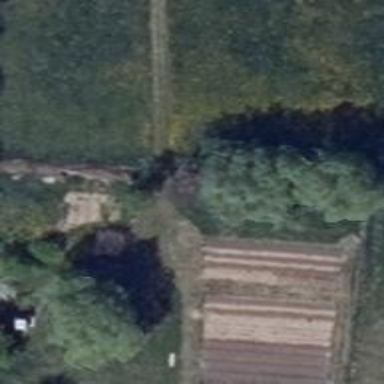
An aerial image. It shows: Row of trees in natural setting.